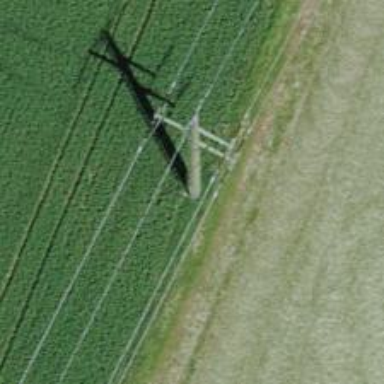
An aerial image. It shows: Power line with three cables.